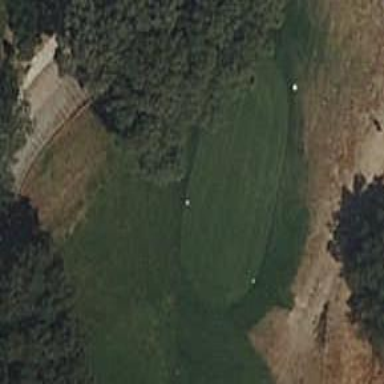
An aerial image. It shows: Golf tee.